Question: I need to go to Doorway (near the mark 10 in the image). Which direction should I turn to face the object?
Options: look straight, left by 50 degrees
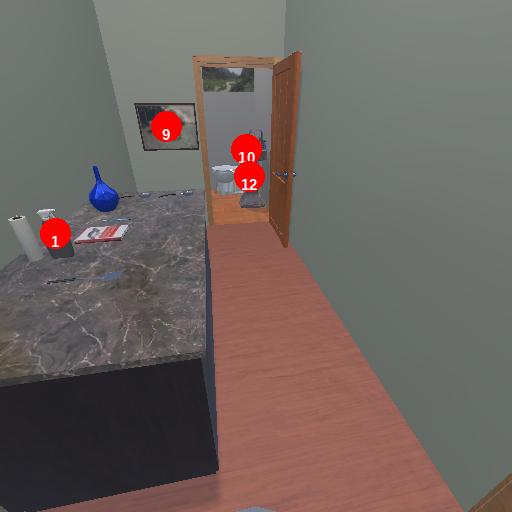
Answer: look straight